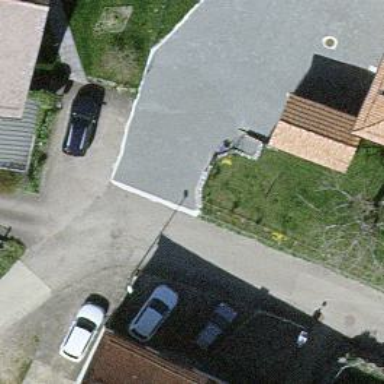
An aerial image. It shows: Residential road with concrete surface and no sidewalks.